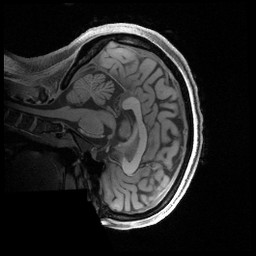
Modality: T1w
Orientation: sagittal
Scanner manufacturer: siemens
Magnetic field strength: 3 T
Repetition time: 2.4 s
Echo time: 0.00222 s